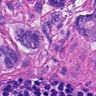
Metastatic tissue present: yes